Question: I need to add legends to my frame to show the meaning of different colored links and nodes.
Does Jung have some in built legend functionality? Or do I need make my own by adding an extra panel to the right.

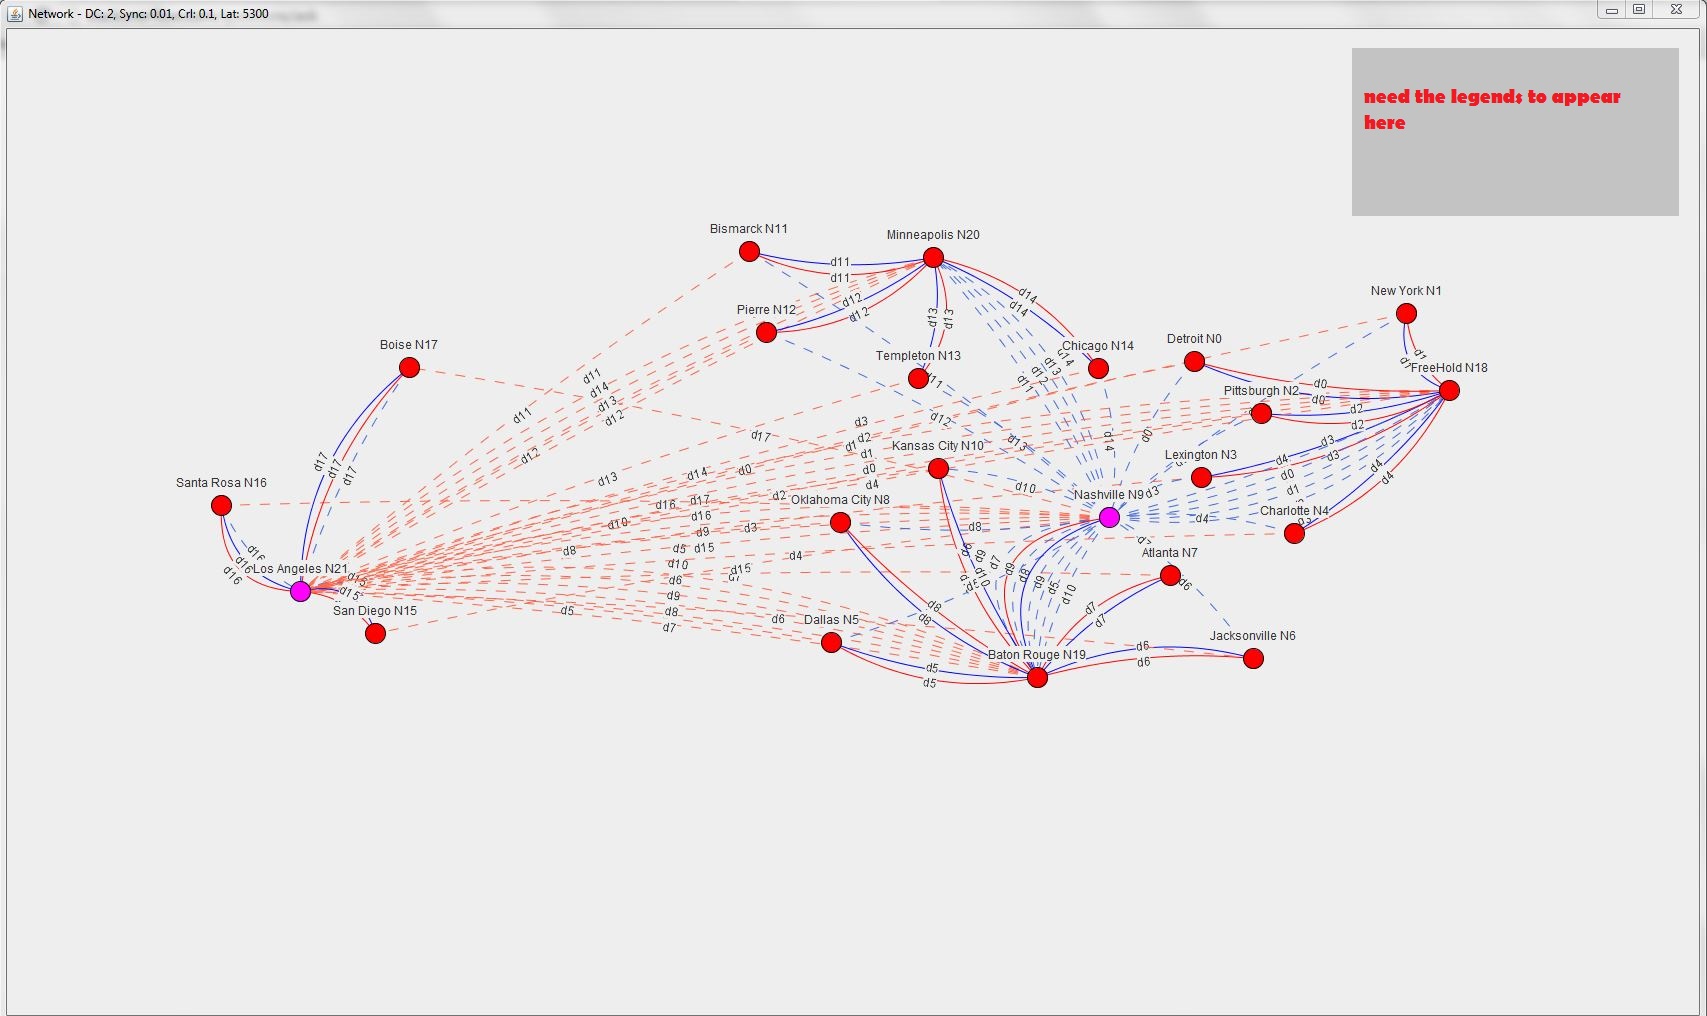
Answer: I added the legends in a simple way. First made an Image of the legends and then stick it to the panel via the JLabel.
'''
JLabel label = new JLabel();
label.setOpaque(true);
label.setBackground(Color.WHITE);
ImageIcon icon = new ImageIcon("Legend/SyncLegend.png");
label.setIcon(icon);
vv.add(label);
'''